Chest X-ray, PA view. Patient: 69 years old, sex M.
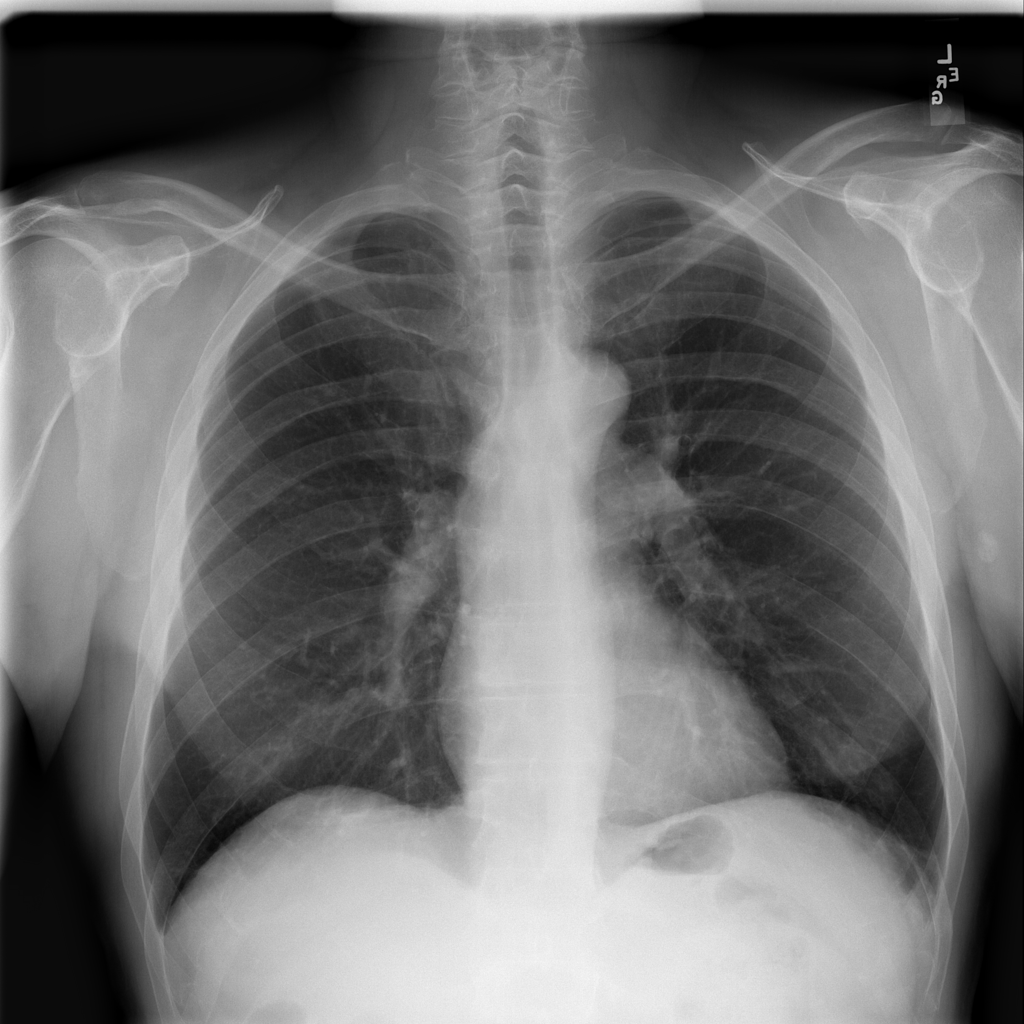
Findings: Atelectasis, Nodule